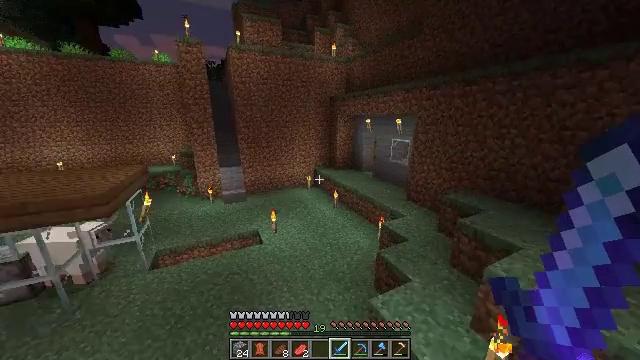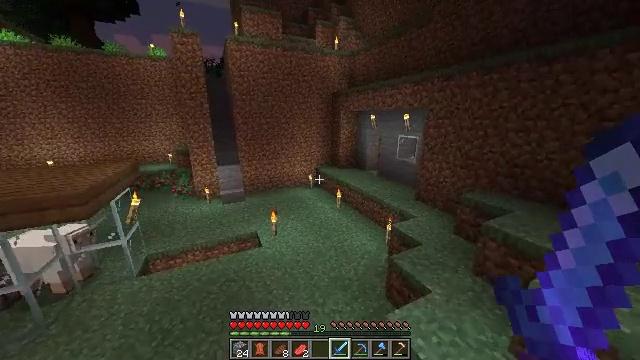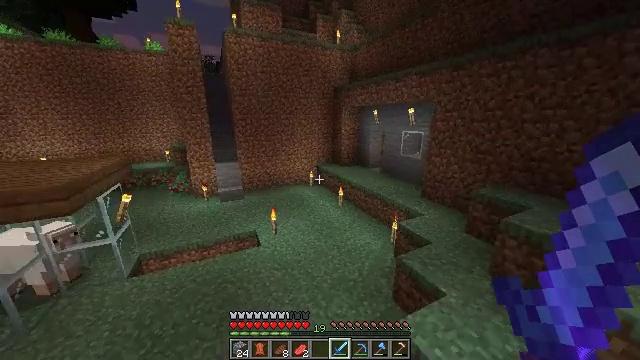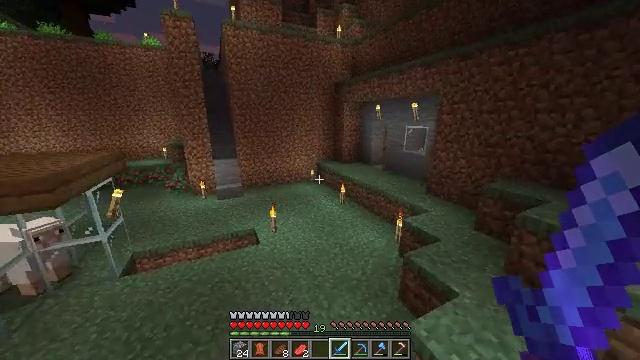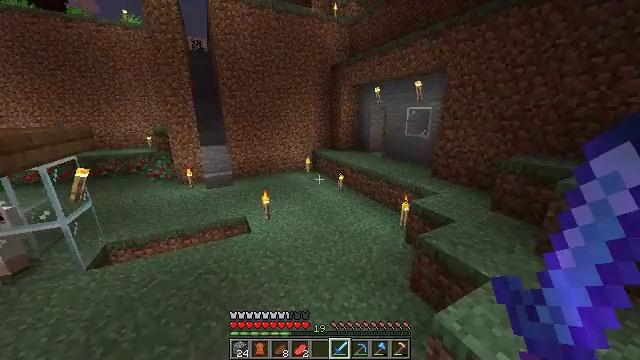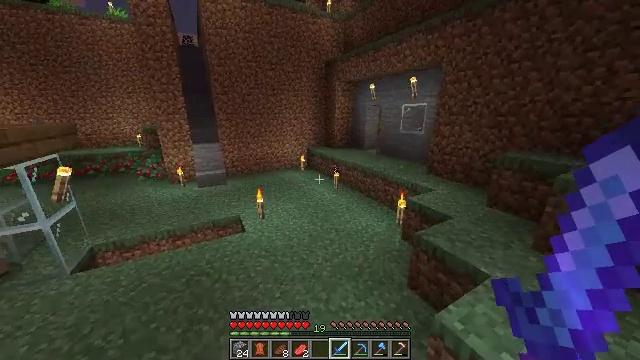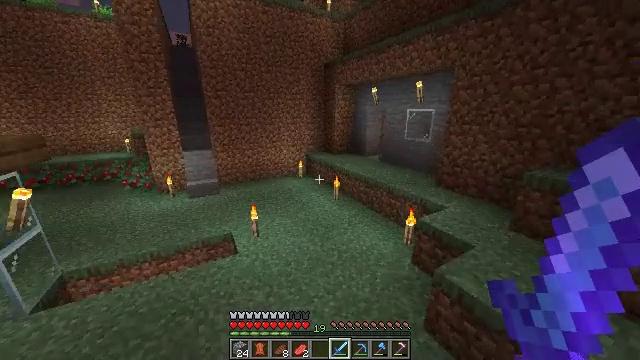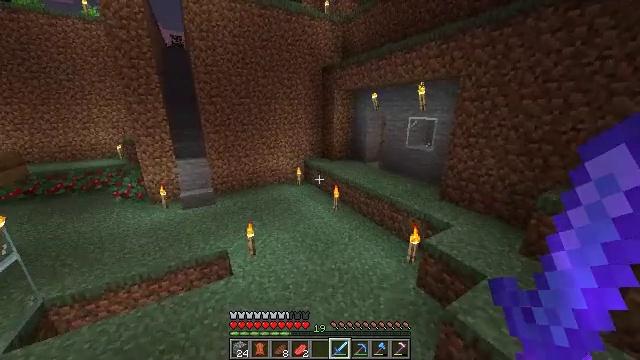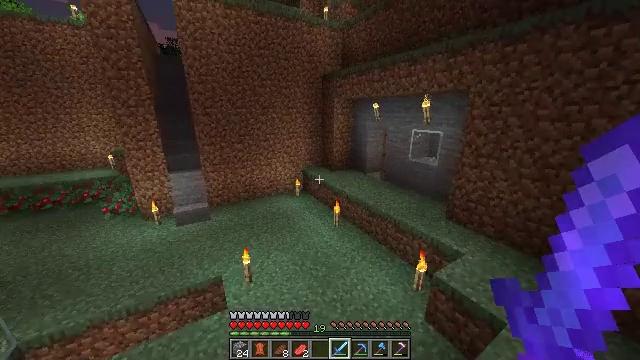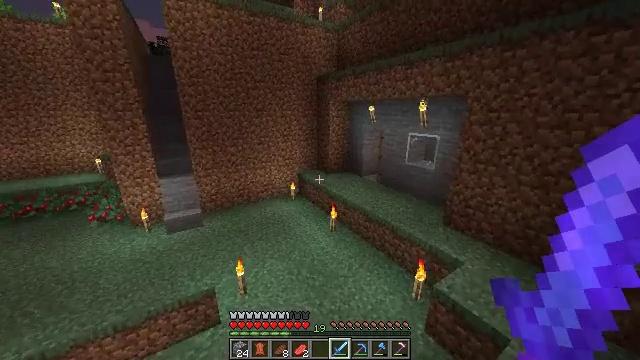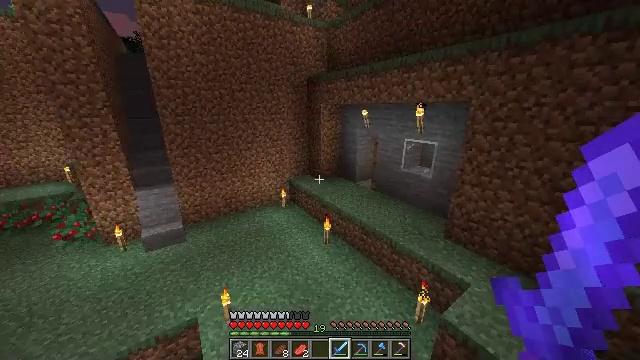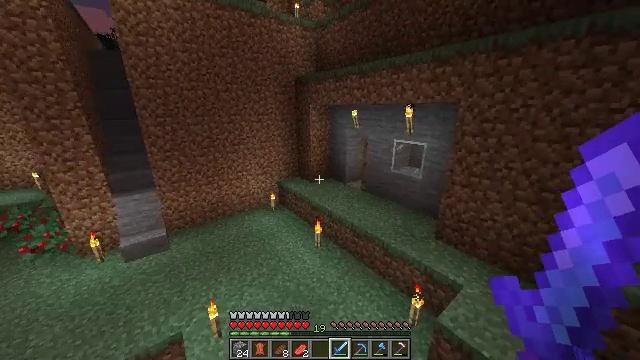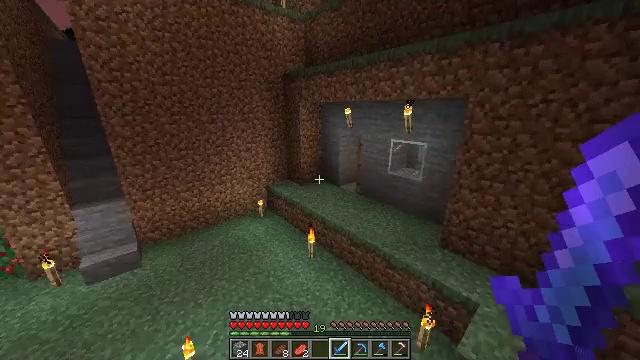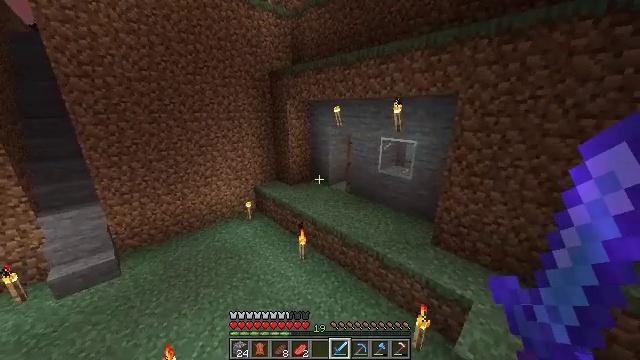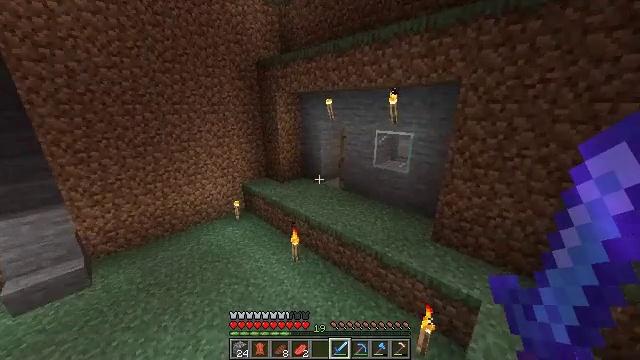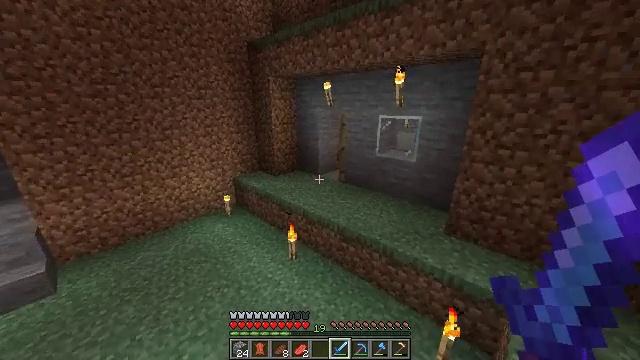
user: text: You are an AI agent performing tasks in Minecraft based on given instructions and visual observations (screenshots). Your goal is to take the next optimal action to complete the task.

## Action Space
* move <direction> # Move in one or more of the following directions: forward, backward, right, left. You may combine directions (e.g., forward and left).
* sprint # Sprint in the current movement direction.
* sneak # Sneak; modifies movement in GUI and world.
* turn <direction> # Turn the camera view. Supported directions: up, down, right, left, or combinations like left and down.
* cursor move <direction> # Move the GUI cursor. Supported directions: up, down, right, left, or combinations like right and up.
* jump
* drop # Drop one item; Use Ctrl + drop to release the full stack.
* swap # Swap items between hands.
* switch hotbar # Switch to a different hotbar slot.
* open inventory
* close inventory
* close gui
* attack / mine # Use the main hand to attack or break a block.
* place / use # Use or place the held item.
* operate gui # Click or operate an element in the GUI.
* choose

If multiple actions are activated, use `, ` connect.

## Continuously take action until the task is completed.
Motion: motion action
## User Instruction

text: Gather wheat by left-clicking on it.
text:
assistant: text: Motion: move forward, jump
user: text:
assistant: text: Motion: move forward, jump
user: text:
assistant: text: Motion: move forward, jump
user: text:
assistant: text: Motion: move forward, turn right, jump
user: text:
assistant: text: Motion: move forward, sprint, turn right, jump
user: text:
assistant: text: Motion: move forward, sprint, jump
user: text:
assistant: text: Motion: move forward, sprint, jump
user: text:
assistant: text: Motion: move forward, sprint, jump
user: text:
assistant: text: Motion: move forward, sprint, turn right, jump
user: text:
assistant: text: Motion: move forward, turn right, jump
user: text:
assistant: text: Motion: move forward, turn right, jump
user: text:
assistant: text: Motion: move forward, turn right, jump
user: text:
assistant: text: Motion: move forward, turn right, jump
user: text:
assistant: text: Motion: move forward, turn right, jump
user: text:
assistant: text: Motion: move forward, turn right, jump
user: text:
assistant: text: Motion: move forward, turn right, jump
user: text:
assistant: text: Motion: move forward, turn right, jump
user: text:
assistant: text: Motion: move forward, turn right, jump
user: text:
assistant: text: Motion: move forward, sprint, jump
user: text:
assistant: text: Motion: move forward, sprint, jump
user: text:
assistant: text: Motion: move forward, sprint, jump
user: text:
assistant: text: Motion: move forward, sprint, jump
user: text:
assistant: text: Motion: move forward, sprint, jump
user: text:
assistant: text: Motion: move forward, jump
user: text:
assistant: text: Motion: move forward, turn right, jump
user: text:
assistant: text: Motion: move forward, turn right, jump
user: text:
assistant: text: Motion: move forward, turn right and up, jump
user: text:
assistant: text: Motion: move forward, turn right, jump
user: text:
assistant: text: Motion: move forward, turn right, jump
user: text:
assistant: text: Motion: move forward, jump